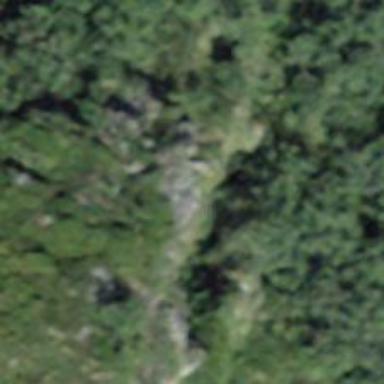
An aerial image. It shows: Cliff in nature.